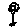
Label: flower